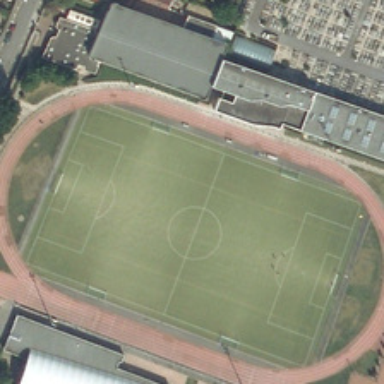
Some buildings and green trees are around a playground .